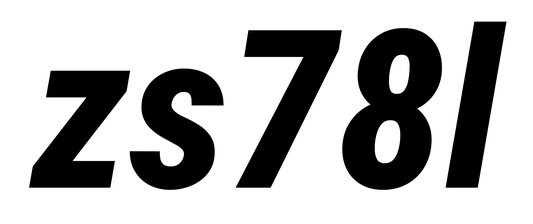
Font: Roboto-Italic_Condensed_ExtraBold_Italic